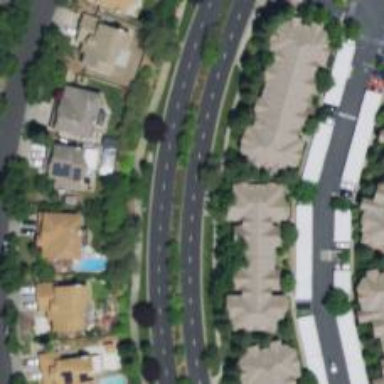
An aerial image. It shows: Tertiary road with shared cycleway.